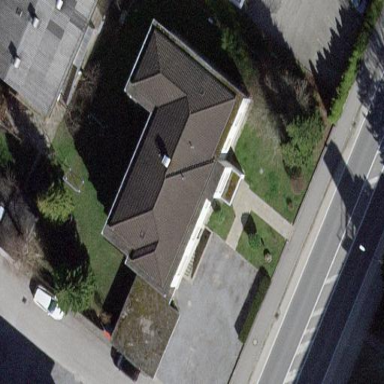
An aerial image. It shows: Quadruple saltbox roof shape on apartment building.